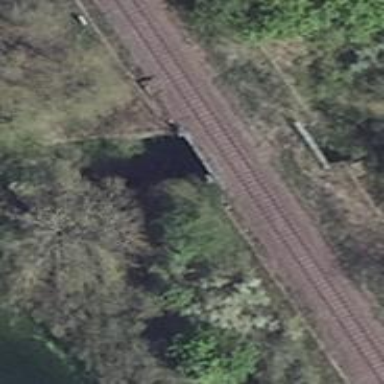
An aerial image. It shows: Railway bridge with rails crossing embankment.